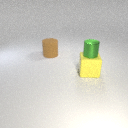
large yellow rubber cube below small green metal cylinder